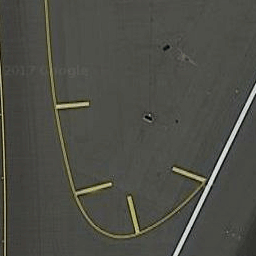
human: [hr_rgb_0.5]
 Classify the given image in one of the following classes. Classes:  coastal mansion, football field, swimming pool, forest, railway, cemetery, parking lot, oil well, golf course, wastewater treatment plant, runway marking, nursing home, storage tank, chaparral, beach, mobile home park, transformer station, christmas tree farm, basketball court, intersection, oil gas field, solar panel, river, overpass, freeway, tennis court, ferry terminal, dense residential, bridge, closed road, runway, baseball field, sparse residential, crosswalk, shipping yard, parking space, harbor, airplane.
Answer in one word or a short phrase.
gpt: runway marking